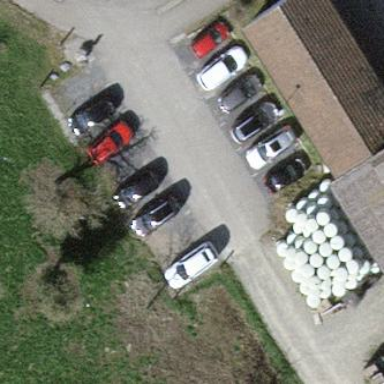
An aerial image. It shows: Street-side parking area.